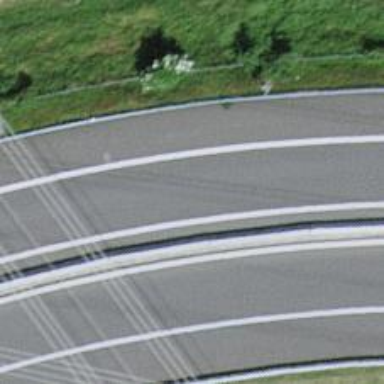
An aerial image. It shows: Asphalt motorway link.